Question: I am trying to get a Android hash key for Facebook for my app using this code in my 'Utility.java' class

but the 'getPackageManager()' method is flagged, is it an import problem or am i missing something?
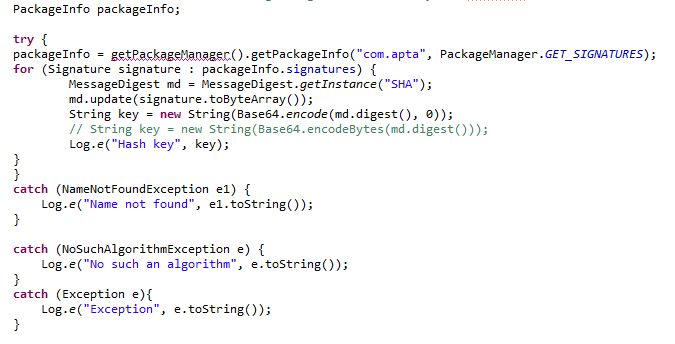
Answer: 'getPackageManager()' is a method of the 'Context' class. I'm not completely sure where you have the code above but it seems to be in some sort of a helper class. You need to pass a 'Context context' parameter to the method where your have this code defined and then change the line that uses 'getPackageManager()' to
'''
context.getPackageManager()...
'''